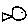
Label: fish